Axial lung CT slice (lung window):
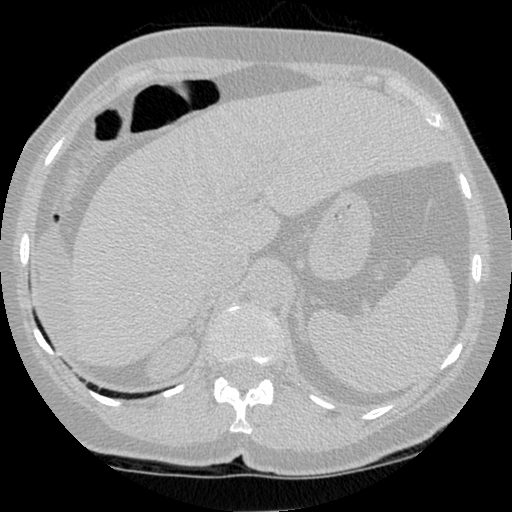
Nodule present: no